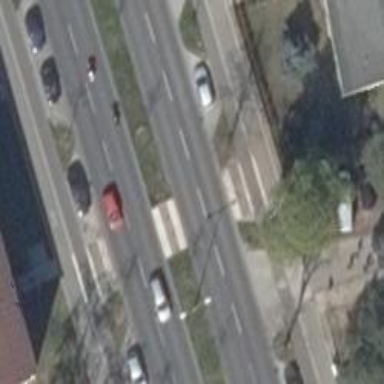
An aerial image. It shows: Asphalt footpath with unmarked crossing.